Interaction volume radius: 5 \u00c5
Interaction volume height: 20 \u00c5
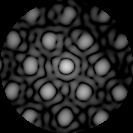
Disorder parameter: 0.2582